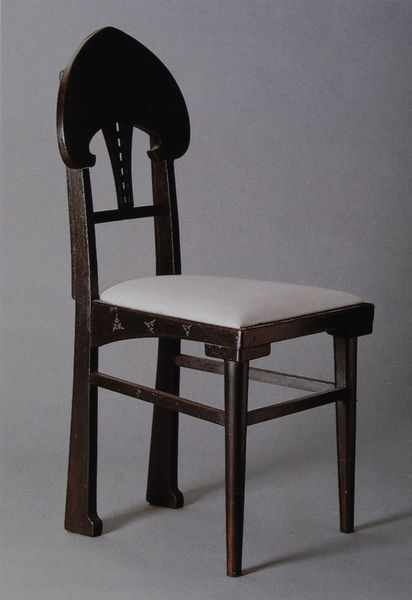
Titel: Stuhl mit schildförmiger Lehne (aus einer Wohnzimmereinrichtung)
Künstler: August Endell
Standort: München
Institution: Stadtmuseum
Schlagwörter: dunkel, schatten, weiß, sitzen, braun, bunt, grau, hell, hintergrund, holz, licht, schwarz, stuhl, muster, ornament, alt, bild, holzstuhl, möbel, rückenlehne, stoff, blatt, beine, bein, füße, lehne, sitz, bogen, fläche, formen, hocker, kissen, bezug, jugendstil, polster, ornamente, verzierung, bemalt, foto, fotografie, vier, form, schlicht, intarsien, stuhlbein, stuhlbeine, antik, mobiliar, herz, flechte, sitzfläche, ornamentik, angewandte kunst, kunsthandwerk, streben, design, möbelstück, sitzmöbel, bequem, sitzgelegenheit, bespannt, holzbein, pik, hinterbeine, vorderbeine, bespannung, umgekehrt, sitzfläcje, weißes polster, ansprechend